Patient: sex M, age 60
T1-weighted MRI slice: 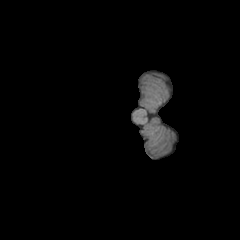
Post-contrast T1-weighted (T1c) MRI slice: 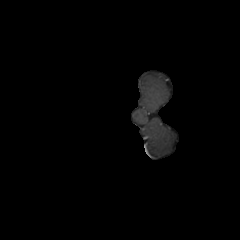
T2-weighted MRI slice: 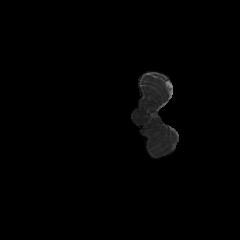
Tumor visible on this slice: no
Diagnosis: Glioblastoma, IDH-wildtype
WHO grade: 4